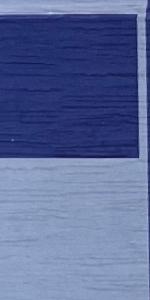
Label: Empty